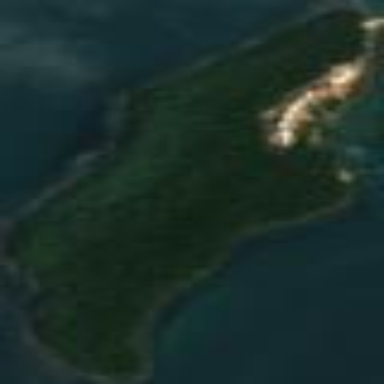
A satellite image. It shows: Island with natural coastline.